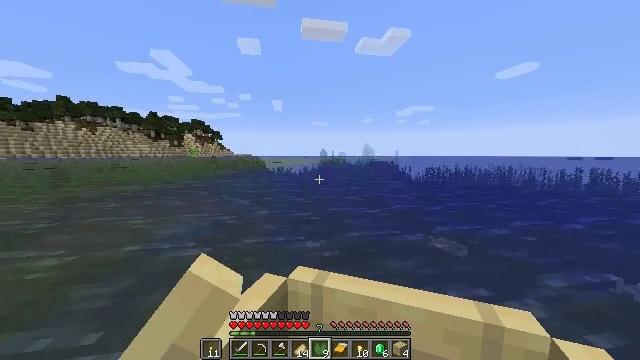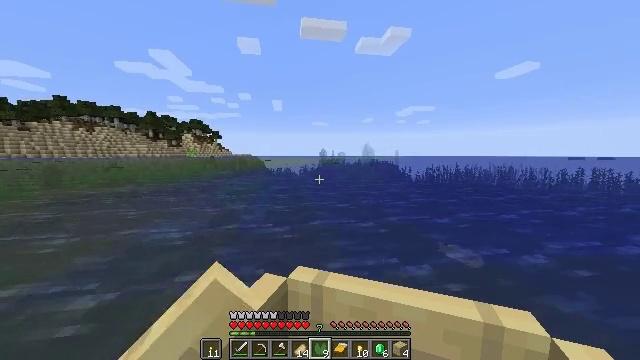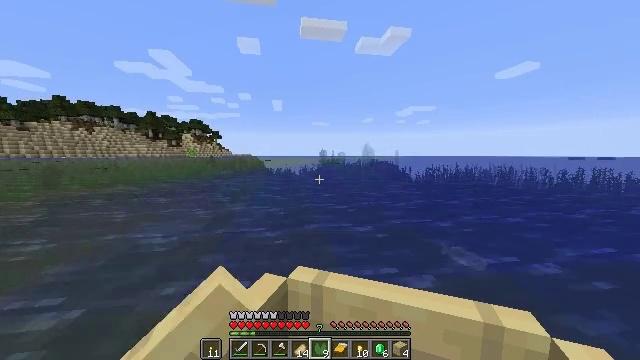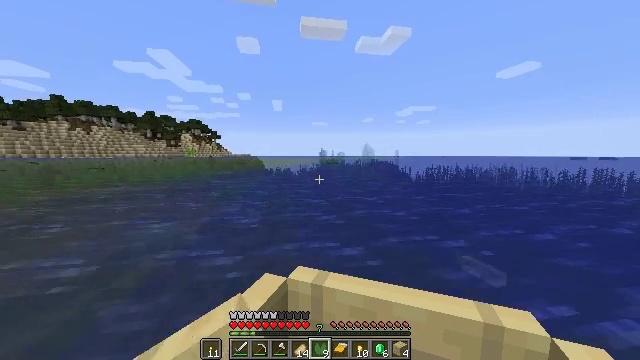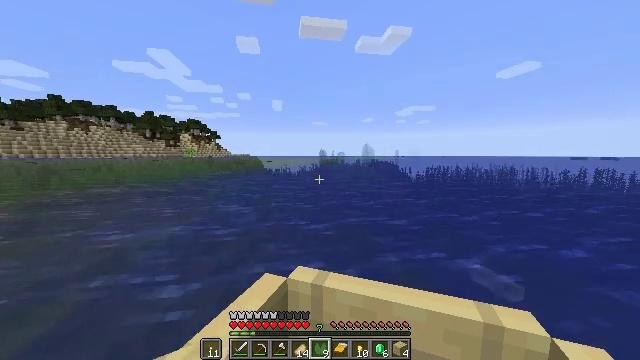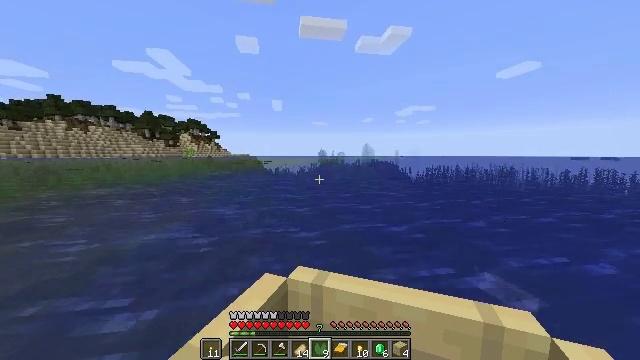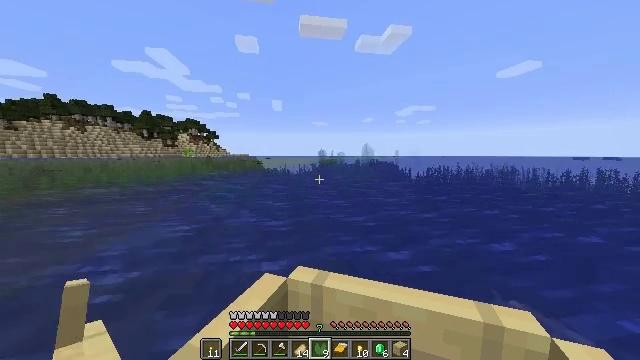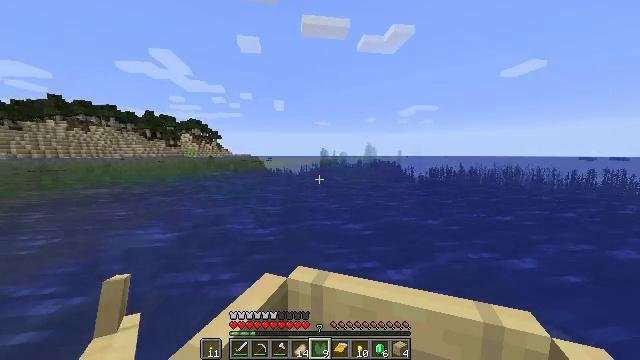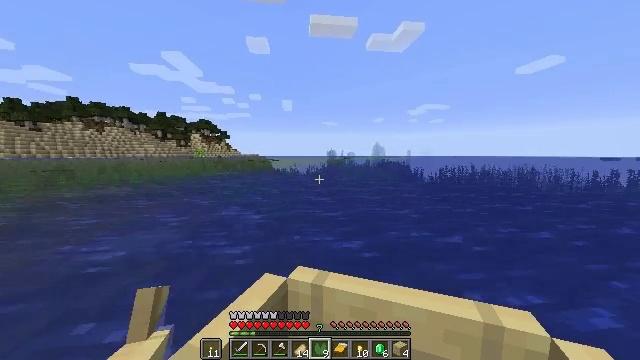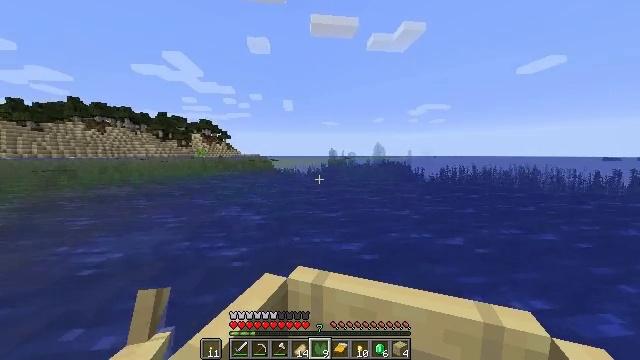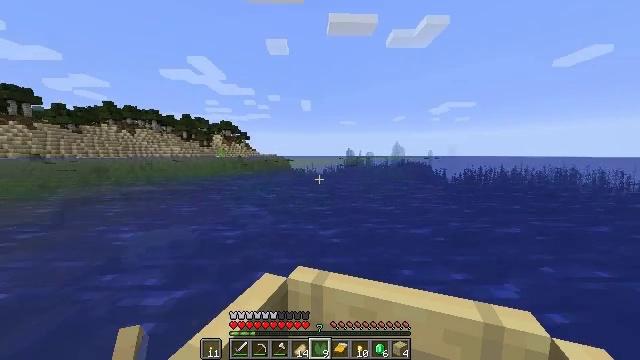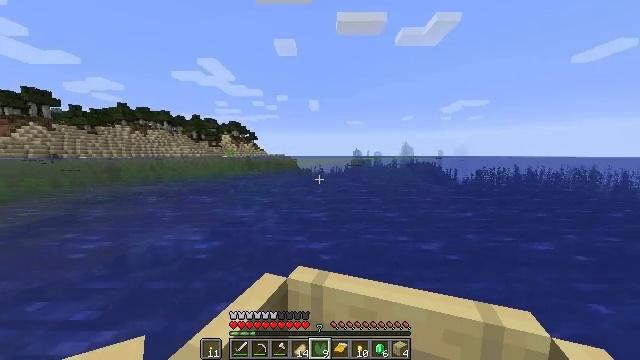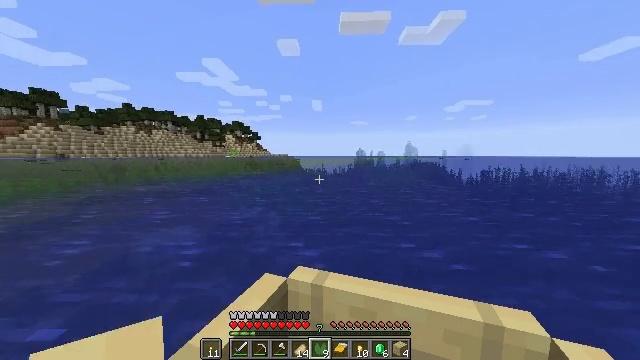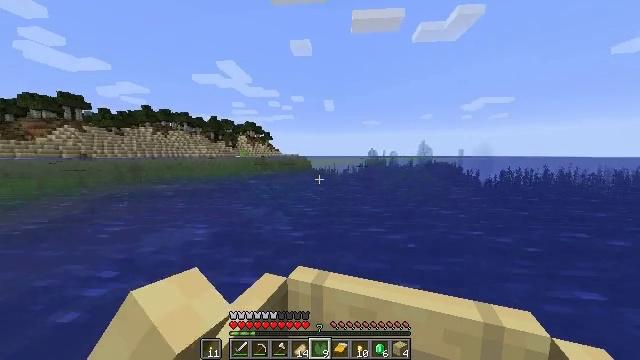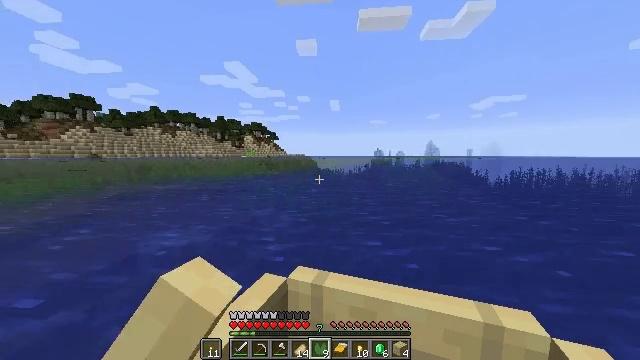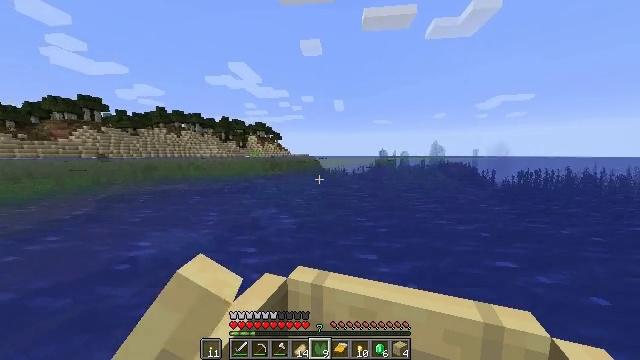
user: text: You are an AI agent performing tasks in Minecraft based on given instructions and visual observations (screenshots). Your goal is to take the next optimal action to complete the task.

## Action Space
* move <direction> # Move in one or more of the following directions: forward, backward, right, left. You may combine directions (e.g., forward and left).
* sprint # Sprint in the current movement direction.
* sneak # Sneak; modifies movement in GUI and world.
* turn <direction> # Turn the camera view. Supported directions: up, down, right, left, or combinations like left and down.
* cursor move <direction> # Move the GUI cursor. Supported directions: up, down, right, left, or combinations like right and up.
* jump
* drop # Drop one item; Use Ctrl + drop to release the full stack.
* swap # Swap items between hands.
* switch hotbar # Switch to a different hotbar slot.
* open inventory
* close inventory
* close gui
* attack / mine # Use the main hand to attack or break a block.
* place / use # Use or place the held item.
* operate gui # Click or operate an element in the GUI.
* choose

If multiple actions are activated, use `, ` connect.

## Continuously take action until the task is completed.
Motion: motion action
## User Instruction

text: Drop a lily pad.
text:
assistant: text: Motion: move forward, sprint
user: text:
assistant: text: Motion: move forward, sprint
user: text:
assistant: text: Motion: move forward, sprint
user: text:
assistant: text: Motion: move forward, sprint
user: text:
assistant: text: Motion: move forward, sprint
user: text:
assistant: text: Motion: move forward and move left, sprint
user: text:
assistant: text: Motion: move forward and move left, sprint
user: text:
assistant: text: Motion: move forward and move left, sprint
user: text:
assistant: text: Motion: move forward, sprint
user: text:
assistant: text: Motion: move forward, sprint
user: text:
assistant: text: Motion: move forward, sprint
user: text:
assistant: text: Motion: move forward, sprint
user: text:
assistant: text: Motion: move forward, sprint
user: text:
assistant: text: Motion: move forward, sprint
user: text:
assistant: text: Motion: move forward, sprint
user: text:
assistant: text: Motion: move forward, sprint
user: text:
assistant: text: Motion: move forward, sprint
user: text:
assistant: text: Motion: move forward, sprint, turn right
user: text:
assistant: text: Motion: move forward, sprint, turn right
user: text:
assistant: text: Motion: move forward, sprint
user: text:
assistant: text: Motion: move forward, sprint, turn down
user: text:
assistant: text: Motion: move forward, sprint
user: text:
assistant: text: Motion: move forward, sprint
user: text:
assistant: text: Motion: move forward, sprint
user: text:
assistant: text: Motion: move forward, sprint
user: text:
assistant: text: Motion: move forward, sprint, turn right and down
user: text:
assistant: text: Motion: move forward, sprint
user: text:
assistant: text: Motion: move forward, sprint
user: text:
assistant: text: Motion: move forward, sprint
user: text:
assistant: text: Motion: move forward, sprint